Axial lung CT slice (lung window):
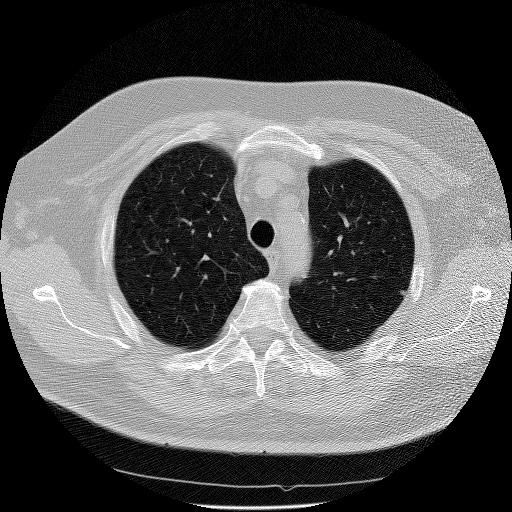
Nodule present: yes
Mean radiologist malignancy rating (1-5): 2.667